Question: My program prints a weird symbol after the "dc ba". How can I avoid that?

'''
#include<stdio.h>
#include<string.h>
#include<stdlib.h>
void main(){
char S[50],T[50],a;
int i,k=0,j;
printf("
Donner La chaine :");
gets(S);
for ( i = strlen(S)-1; i>=0 ; i--)
{
if (S[i]==' ' && S[i-1]== ' ')
{
continue;
}
T[k]=S[i];
k++;
}
puts(T);
}
'''
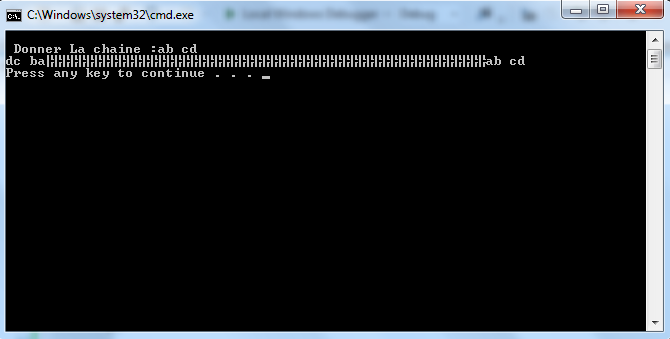
Answer: in your code
'''
if (S[i]==' ' && S[i-1]== ' ')
'''
will be erroneous when 'i' is 0. Re-think your 'for' loop logic.
Also, to use a 'char' array as , you need to null terminate it. use 'T[k] = ''' outside the 'for' loop.
Note: Never use 'gets()' its very unsafe. Use 'fgets()' instead.